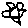
Label: flower